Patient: sex M, age 60
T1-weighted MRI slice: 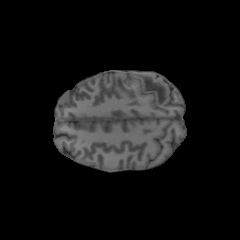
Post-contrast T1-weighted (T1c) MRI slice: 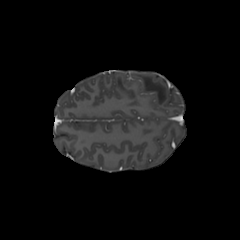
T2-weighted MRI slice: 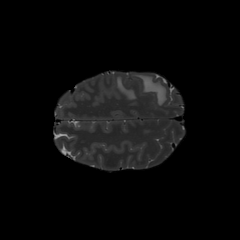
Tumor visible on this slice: yes
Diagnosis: Glioblastoma, IDH-wildtype
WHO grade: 4